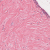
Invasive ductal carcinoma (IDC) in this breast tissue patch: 0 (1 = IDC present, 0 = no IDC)